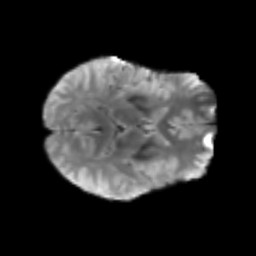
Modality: T2w
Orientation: axial
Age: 47
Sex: male
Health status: healthy
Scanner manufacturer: siemens
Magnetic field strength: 3 T
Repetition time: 3.6 s
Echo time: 0.092 s